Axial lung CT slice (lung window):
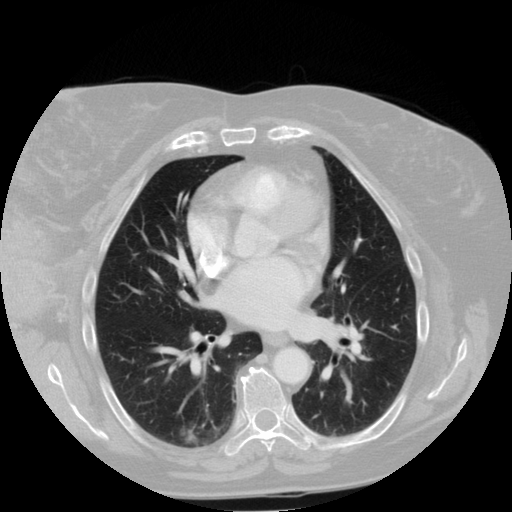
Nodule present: yes
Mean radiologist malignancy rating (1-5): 3.75